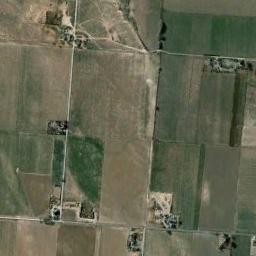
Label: rectangular_farmland